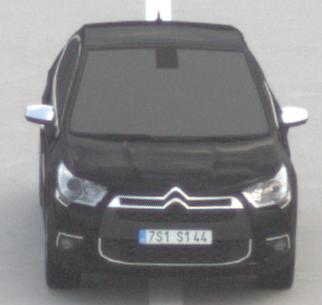
Make: Citroen
Model: DS 4 VTi 120
Detailed model: DS 4
Model produced from: 2011/05
Model produced until: 2015/01
Doors: 5
Color: black
Road condition: dry road
Daytime: midday
Contrast: low contrast